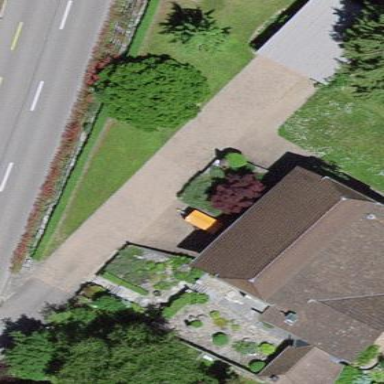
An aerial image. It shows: Residential building.